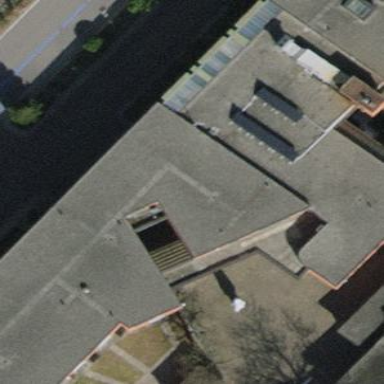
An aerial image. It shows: Flat roofed building.